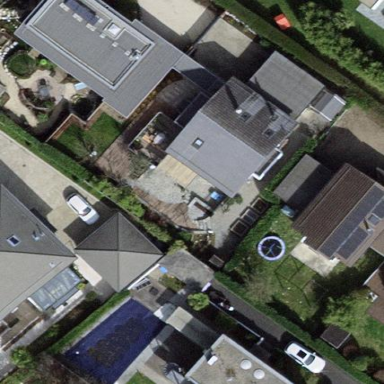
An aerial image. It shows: Garden enclosed by fence.